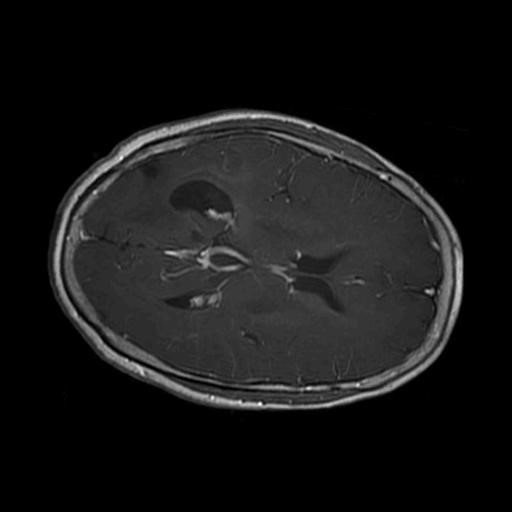
Label: brain_glioma